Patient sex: M
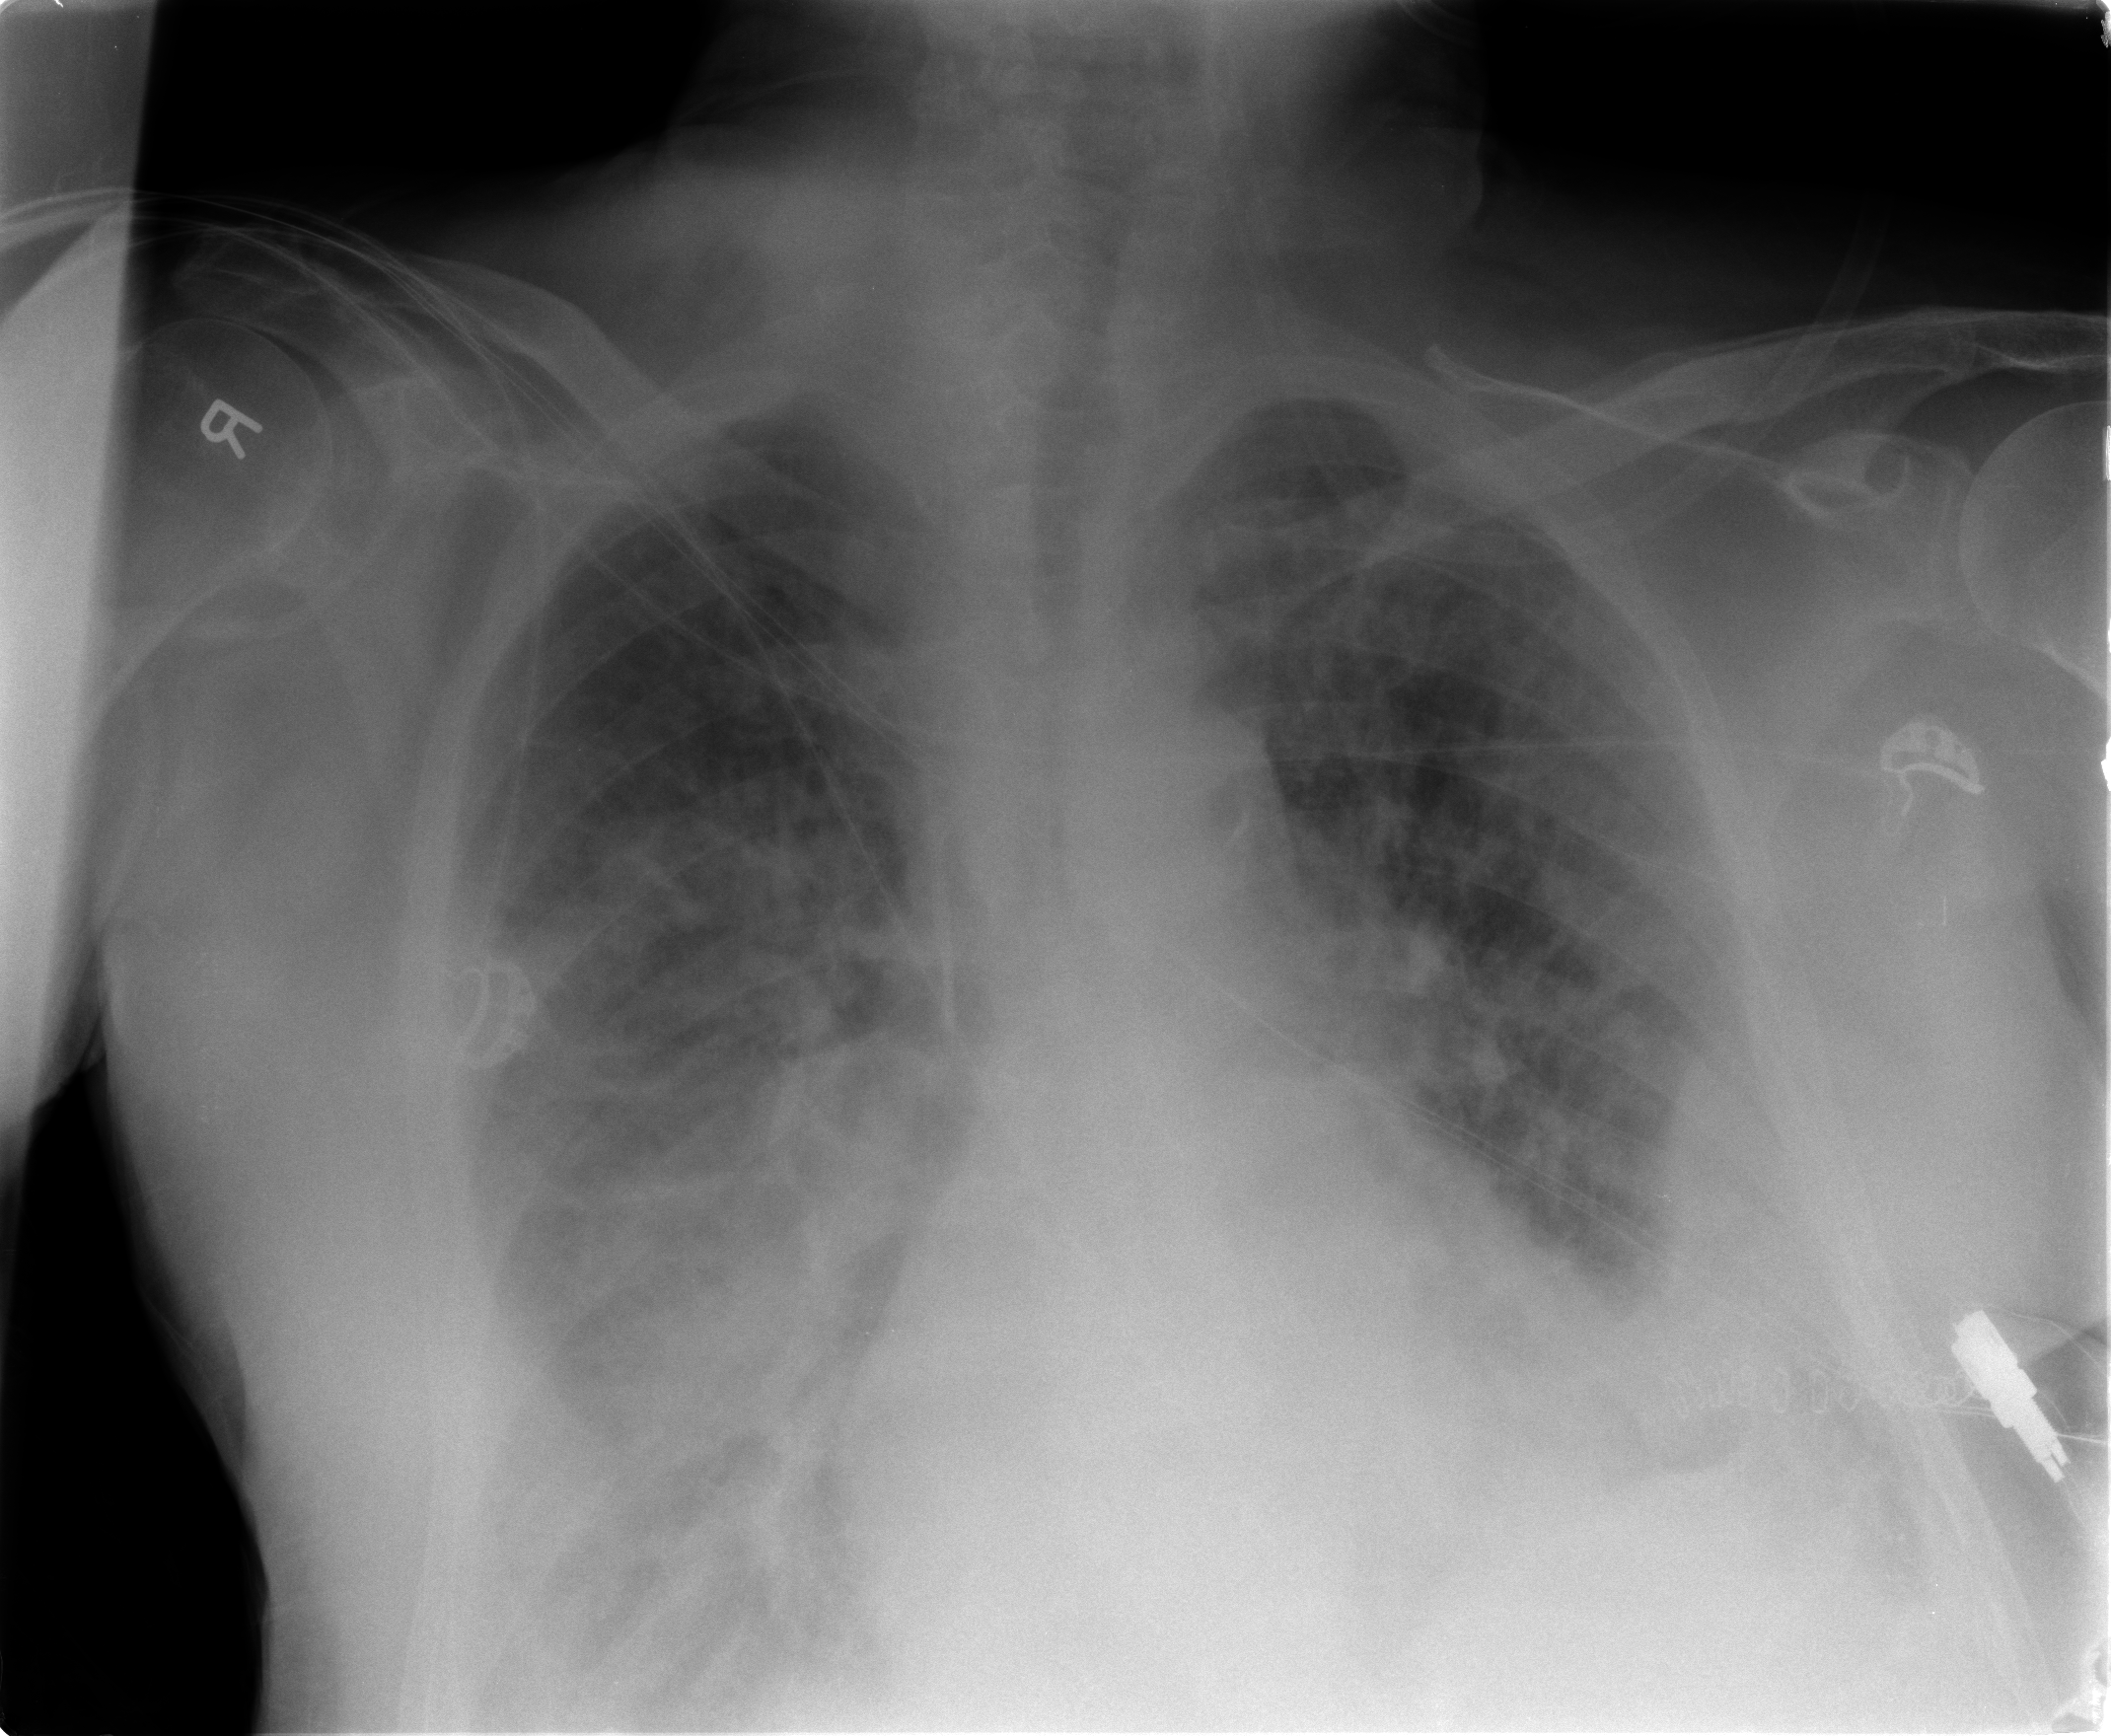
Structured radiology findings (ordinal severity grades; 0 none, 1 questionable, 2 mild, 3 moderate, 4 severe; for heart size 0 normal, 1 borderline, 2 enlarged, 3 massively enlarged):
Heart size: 2
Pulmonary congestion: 2
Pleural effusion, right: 2
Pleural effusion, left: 3
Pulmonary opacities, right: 3
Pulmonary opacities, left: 3
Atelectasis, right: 3
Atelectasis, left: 3